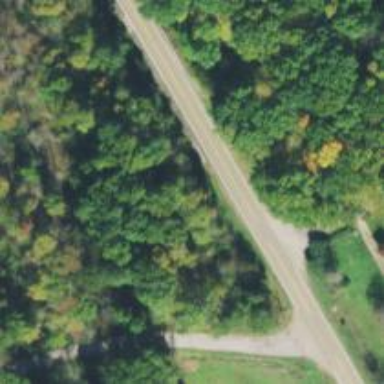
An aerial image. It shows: Secondary road.